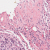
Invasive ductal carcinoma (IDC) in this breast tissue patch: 1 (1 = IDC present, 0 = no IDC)